Interaction volume radius: 5 \u00c5
Interaction volume height: 20 \u00c5
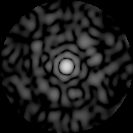
Disorder parameter: 0.7789